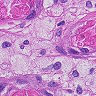
Metastatic tissue present: yes